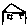
Label: house